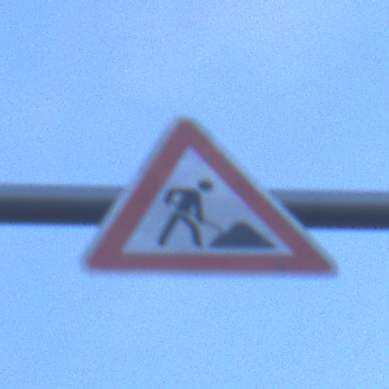
Verkehrszeichen: Arbeitsstelle
Umgebung: Outdoor, Urban
Tageszeit: Dawn
Wetter: PartlyCloudy
Licht: Natural
Jahreszeit: NotSpecified
Kontrast: LowContrast